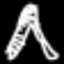
Label: The Eiffel Tower